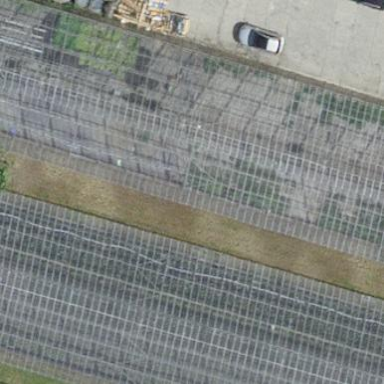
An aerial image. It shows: Greenhouse.